Question: I have a codeigniter project that is already up and running perfectly on the client server, now after I changed my laptop and installed xammp 1.8.2 the project is not working correctly,
the index page works just fine, and when I try to log in it only displays these two lines
> load->view('header');?>load->view('side_menu'); ?>
These two lines are the only php code in the view Home.php ,so the problem is that load view function in the controller loads the view "Home.php" but only displays the php code
The hierarchy is:
> application'''
controller
main_controller.php
view
home.php
'''
and attached a screen shot of the displaying

Could any one help me with that???
Thanks in advance
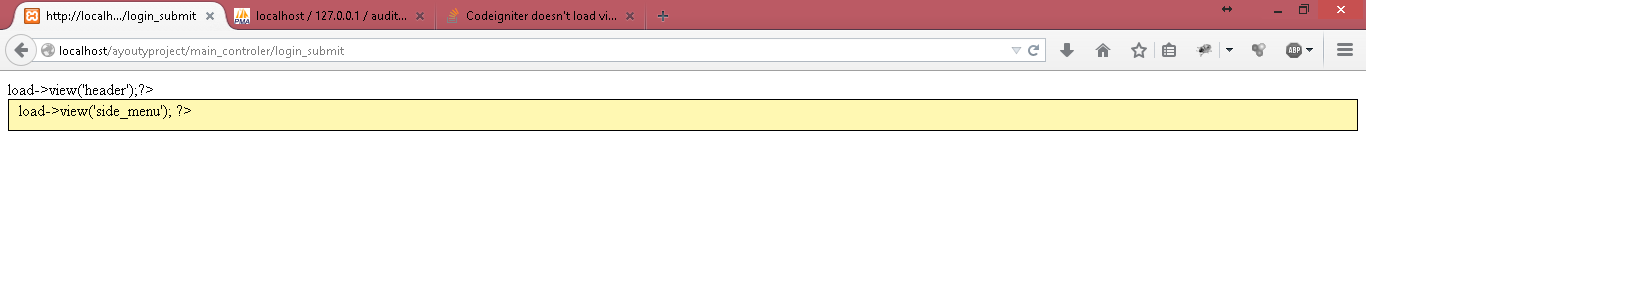
Answer: Given your example, You will need to open your php document with '<?php' and end it with '?>' (not on each line as you have it.)
You will also need to use $this from the controller class.
'''
<?php
$this->load->view('header');
$this->load->view('side_menu');
?>
'''